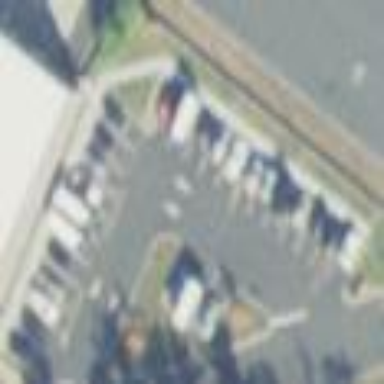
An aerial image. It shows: Parking area.